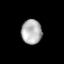
Tissue: lung
Cell type: Epithelial cells
Senescence score: 0.1687
Nuclear area (px): 498
Mean DAPI intensity: 175.811